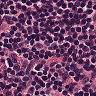
Metastatic tissue present: no